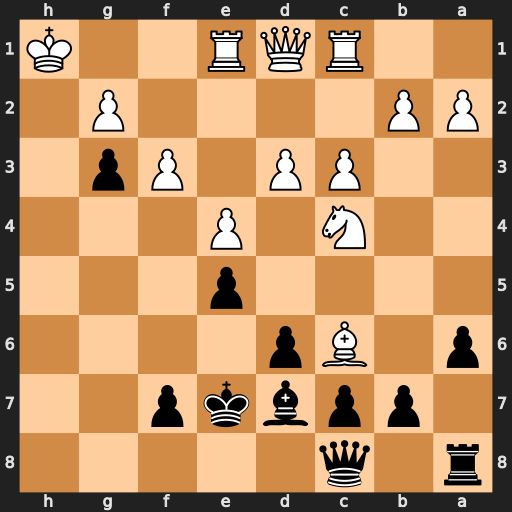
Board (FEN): r1q5/1ppbkp2/p1Bp4/4p3/2N1P3/2PP1Pp1/PP4P1/2RQR2K
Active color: b
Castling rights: -
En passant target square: -
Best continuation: Qh8+ Kg1 Qh2+ Kf1 Qh1+ Ke2 Qxg2+ Ke3 Qf2#